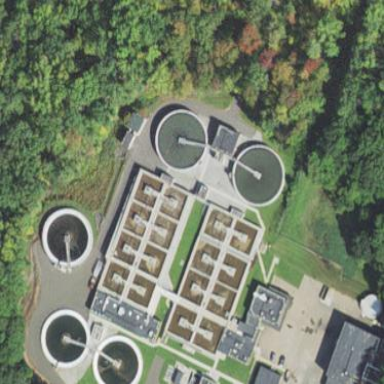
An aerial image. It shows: Wastewater plant.